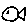
Label: fish